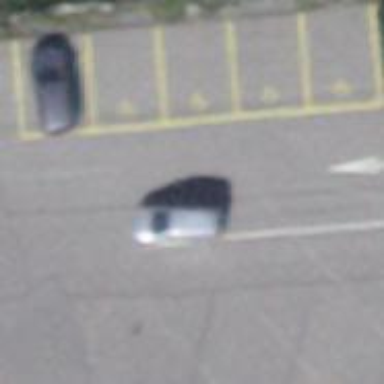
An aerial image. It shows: Parking aisle designated as service road.